Question: 'ggplot' generally does a good job of creating sensible breaks and labels in scales.
However, I find that in plot with many facets and perhaps a 'formatter=' statement, the labels tend to get too "dense" and overprint, for example in this picture:
'''
df <- data.frame(
fac=rep(LETTERS[1:10], 100),
x=rnorm(1000)
)
ggplot(df, aes(x=x)) +
geom_bar(binwidth=0.5) +
facet_grid(~fac) +
scale_x_continuous(formatter="percent")
'''

I know that I can specify the breaks and labels of scales explicitly, by providing 'breaks=' and 'scale=' arguments to 'scale_x_continuous'.
However, I am processing survey data with many questions and a dozen crossbreaks, so need to find a way to do this automatically.
Is there a way of telling 'ggplot' to calculate breaks and labels automatically, but just have fewer, say at the minimum, maximum and zero point?
Ideally, I don't want to specify the minimum and maximum points, but somehow tap into the built-in ggplot training of scales, and use the default calculated scale limits.
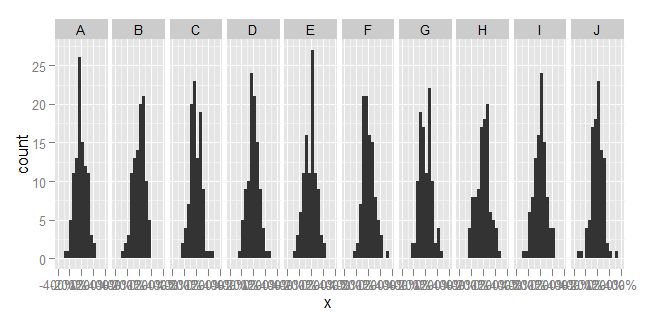
Answer: You can pass in arguments such as 'min()' and 'max()' in your call to ggplot to dynamically specify the breaks. It sounds like you are going to be applying this across a wide variety of data so you may want to consider generalizing this into a function and messing with the formatting, but this approach should work:
'''
ggplot(df, aes(x=x)) +
geom_bar(binwidth=0.5) +
facet_grid(~fac) +
scale_x_continuous(breaks = c(min(df$x), 0, max(df$x))
, labels = c(paste( 100 * round(min(df$x),2), "%", sep = ""), paste(0, "%", sep = ""), paste( 100 * round(max(df$x),2), "%", sep = ""))
)
'''
or rotate the x-axis text with 'opts(axis.text.x = theme_text(angle = 90, hjust = 0))' to produce something like:

In the latest version of the 'breaks' and 'labels' arguments to 'scale_x_continuous' accept functions, so one can do something like the following:
'''
myBreaks <- function(x){
breaks <- c(min(x),median(x),max(x))
names(breaks) <- attr(breaks,"labels")
breaks
}
ggplot(df, aes(x=x)) +
geom_bar(binwidth=0.5) +
facet_grid(~fac) +
scale_x_continuous(breaks = myBreaks,labels = percent_format()) +
opts(axis.text.x = theme_text(angle = 90, hjust = 1,size = 5))
'''